Question:
Hi! So I was playing with command line arguments to get used to work with them. I tried to make the program to say valid if the argument I would write is the same as the one saved in the variable.
Any ideas why this doesn't work?
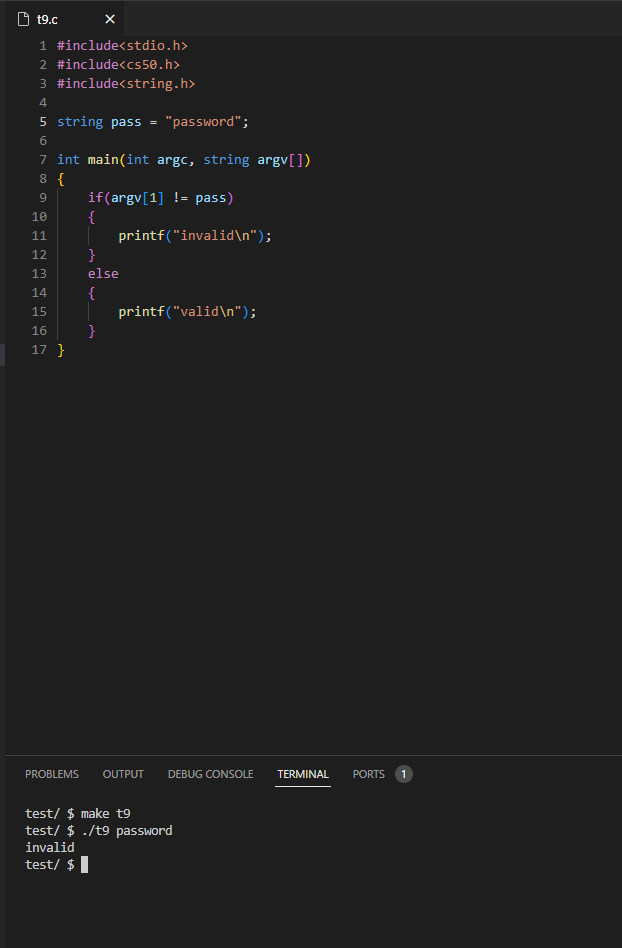
Answer: Use 'strcmp' to compare strings.
In C, you cannot use '==' and '!=' to check for string equality.
What you want is:
'''
if (strcmp(argv[1], pass)) // Use String Compare (strcmp) to test equality.
// Returns 0 if strings are equal
// Returns non-zero if strings are different.
{
printf("Invalid
");
}
'''